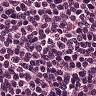
Metastatic tissue present: no